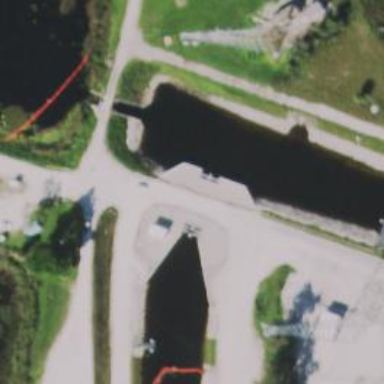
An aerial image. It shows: Canal.